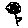
Label: flower